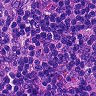
Metastatic tissue present: no